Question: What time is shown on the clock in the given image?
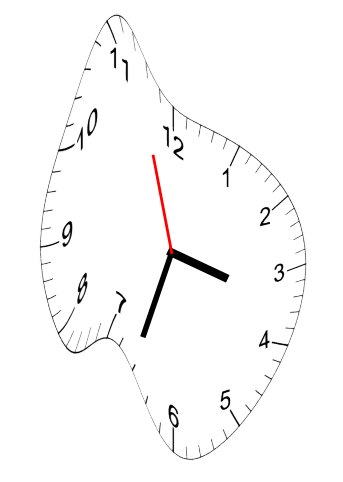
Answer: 03:32:57